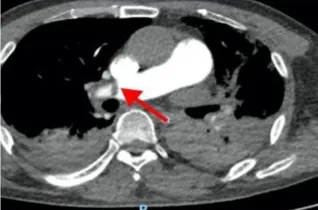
Pulmonary artery CT angiography results when the patient was hospitalized. The red arrow points to the filling defect of the right pulmonary artery.
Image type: radiology (ct)